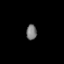
Tissue: prostate
Cell type: Fibroblasts
Senescence score: 0.7513
Nuclear area (px): 157
Mean DAPI intensity: 121.153